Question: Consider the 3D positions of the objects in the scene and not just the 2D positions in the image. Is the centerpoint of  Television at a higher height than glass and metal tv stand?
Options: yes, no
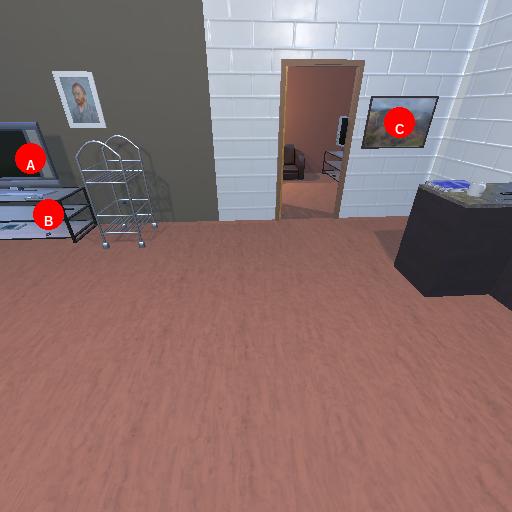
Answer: yes